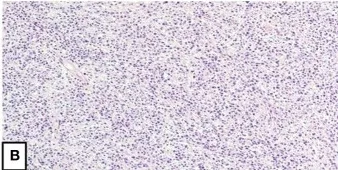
Histomorphology of inflammatory pseudotumor-like follicular dendritic cell| sarcoma. (B) The spindle cell proliferation shows atypical spindle cells arranged in fascicles and suggested whorls with focal storiform patterned areas (10X).
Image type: pathology (immunostaining)